Field crop: maize
Growth stage: 2
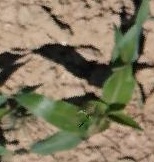
Species: maize